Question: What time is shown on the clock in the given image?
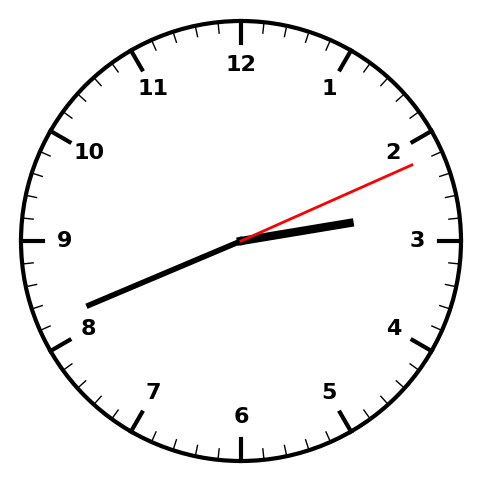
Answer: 02:41:11